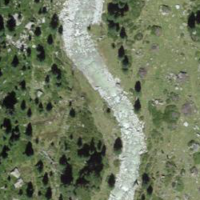
EUNIS habitat code: 23
Species observed at this site:
Parnassius phoebus